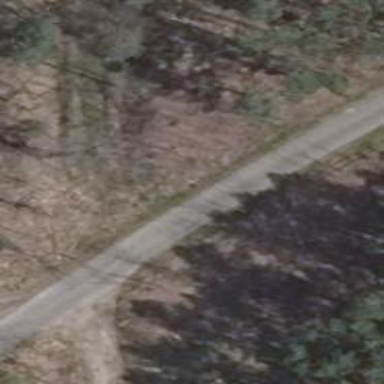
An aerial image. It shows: Track road with grade4 tracktype.